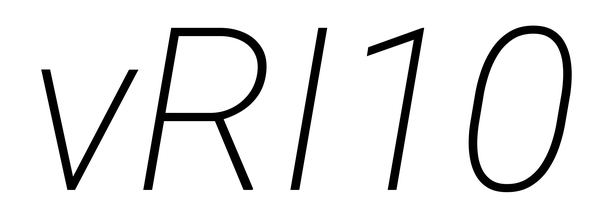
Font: Roboto-Italic_ExtraLight_Italic